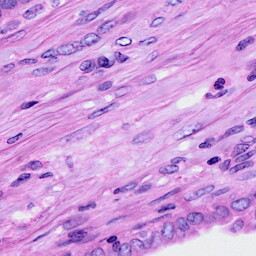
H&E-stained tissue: Ovarian